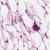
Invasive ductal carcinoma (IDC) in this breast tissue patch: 0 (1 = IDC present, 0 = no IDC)